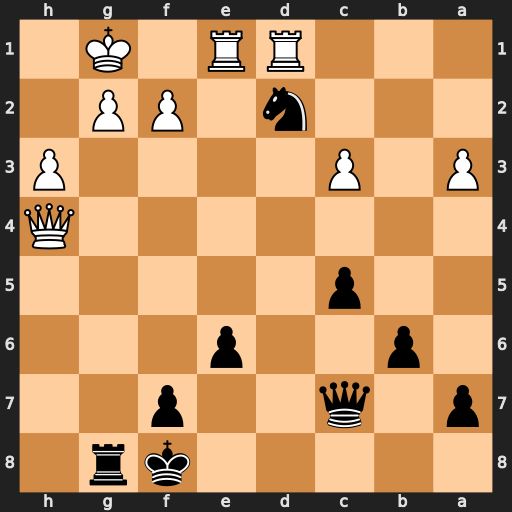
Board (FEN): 5kr1/p1q2p2/1p2p3/2p5/7Q/P1P4P/3n1PP1/3RR1K1
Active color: b
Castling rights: -
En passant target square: -
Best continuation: Nf3+ Kf1 Nxh4